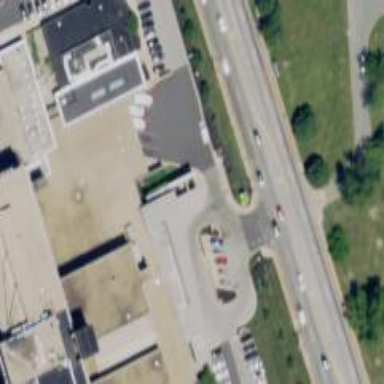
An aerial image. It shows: Entrance designated for emergency wards.